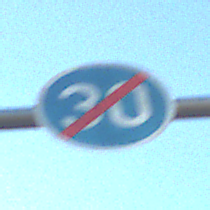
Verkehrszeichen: EndeMindestgeschwindigkeit
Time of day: SunriseSunset
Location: Outdoor (RoadRail)
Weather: Clear
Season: NotSpecified
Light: Natural